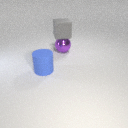
large gray rubber cube above large purple metal sphere